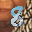
Label: 8